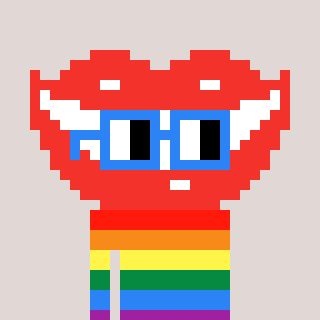
a pixel art character with square blue glasses, a smile-shaped head and a darkpink-colored body on a warm background